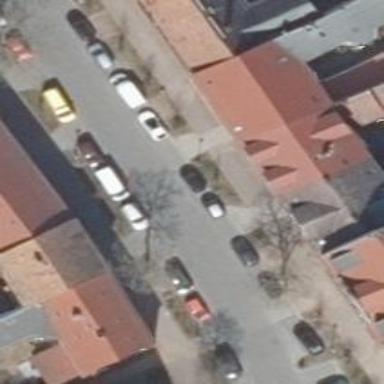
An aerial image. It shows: Residential road with sidewalks on both sides and designated cycle track.